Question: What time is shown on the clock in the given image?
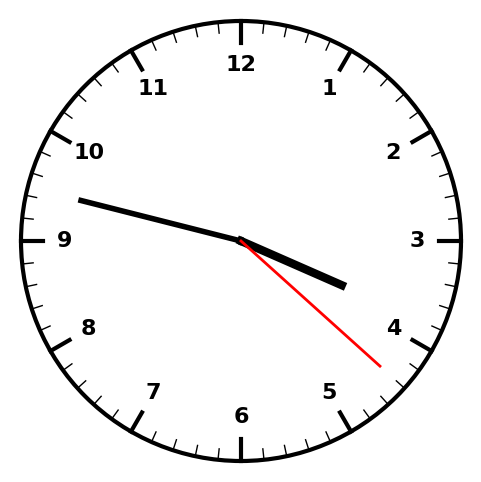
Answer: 03:47:22